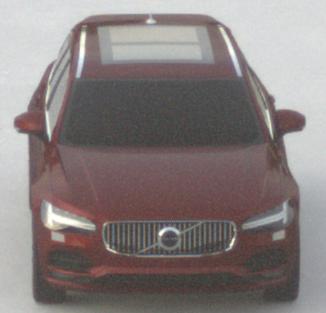
Make: Volvo
Model: V90
Detailed model: -
Model produced from: 2016
Model produced until: 2020
Doors: 5
Color: red
Road condition: dry road
Daytime: sunrise or sunset
Contrast: low contrast